Question: Instead of passing many arguments to a method, I was encapsulating it into an argument object.
: simplied for demo

For such a case, what would be a better practice?
> * Create a class and it as 'InventorySaveArgs'?
-- or --
* Create a nested class and it as 'SaveArgs'?
And would you also explain why one would choose one or the other?
: That argument type will be used in another assemblies, as well.
: Just curious, if there is a pattern name for encapsulating multiple parameters to a single object by chance.
: <URL> on MSDN
'InventorySaveArgs' should be available from another assemblies, so I am going with a regular class.
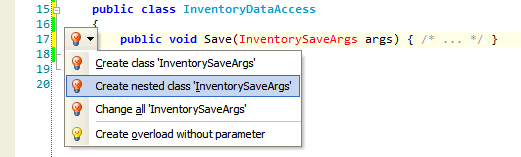
Answer: IIRC .NET Design Guidelines are pretty clear on this - there should be no public nested types.